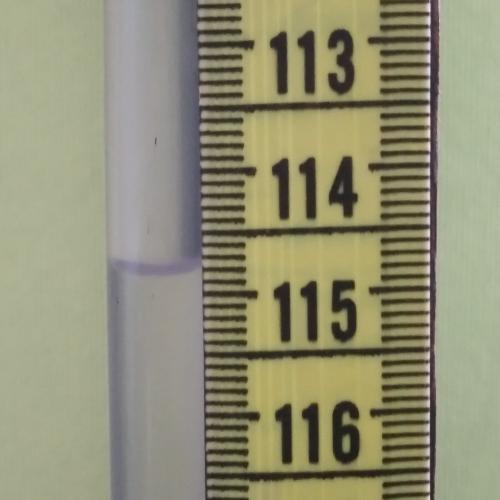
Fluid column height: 114.8 cm